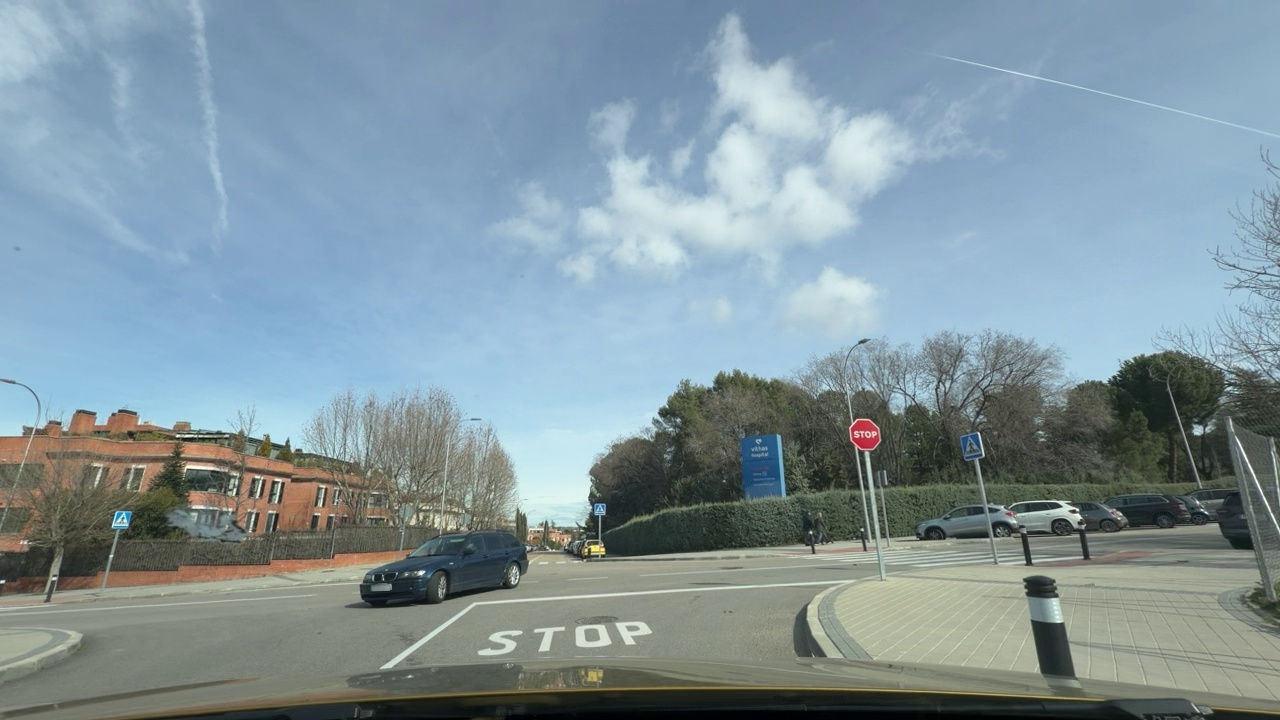
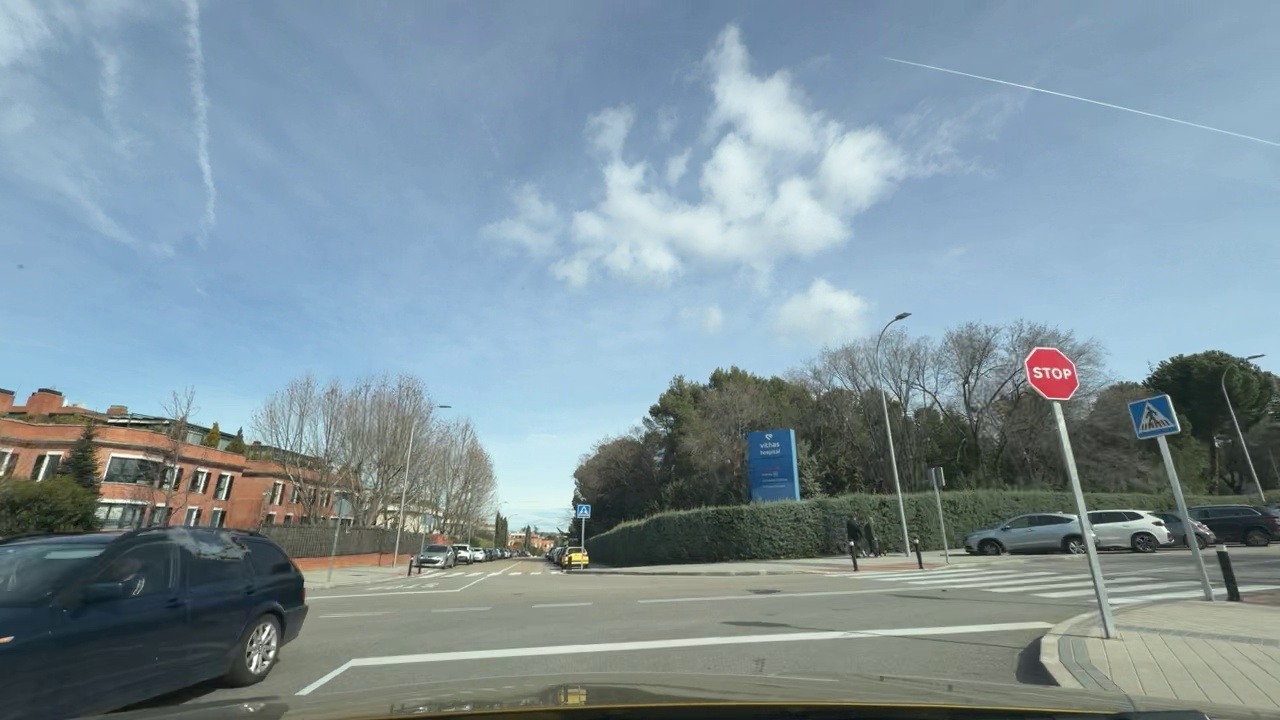
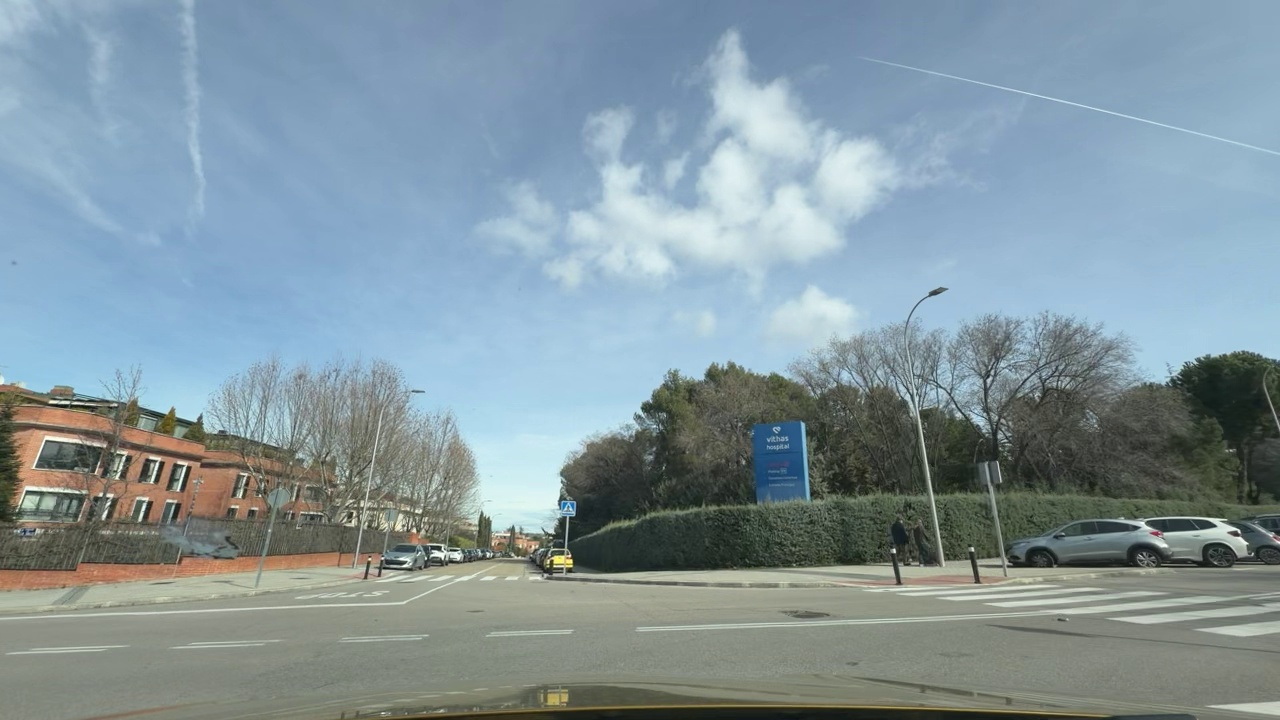
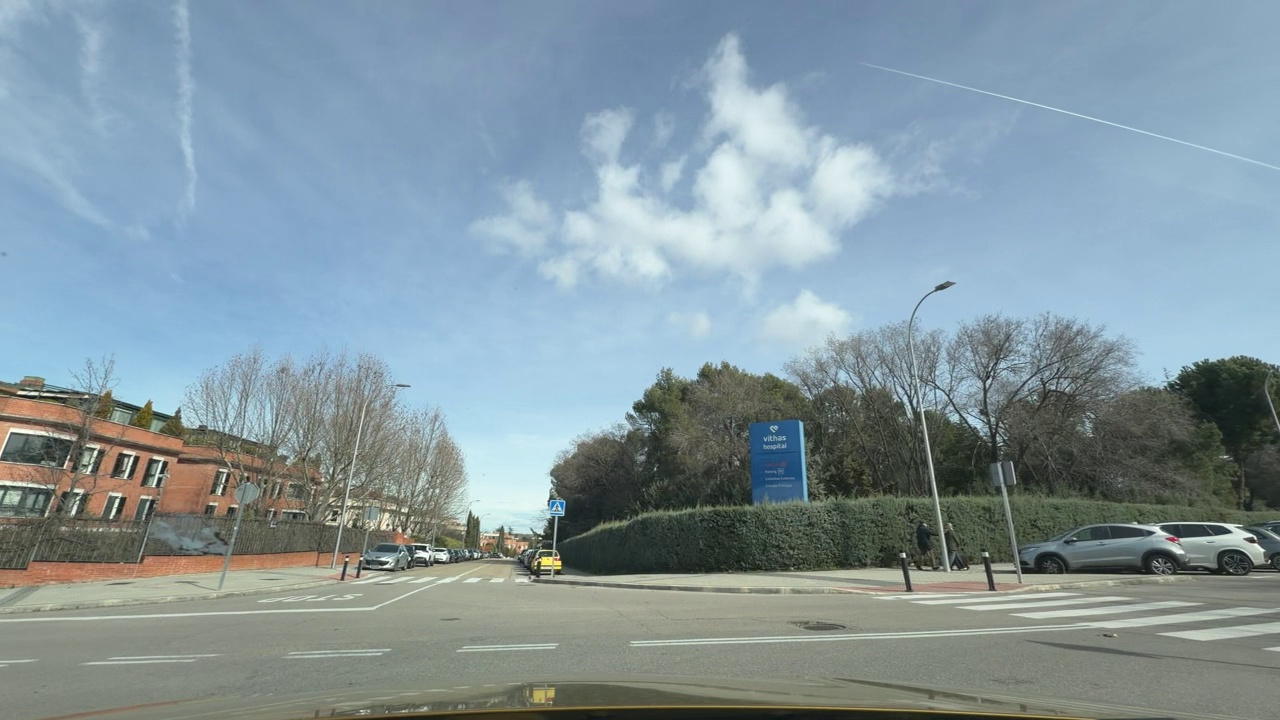
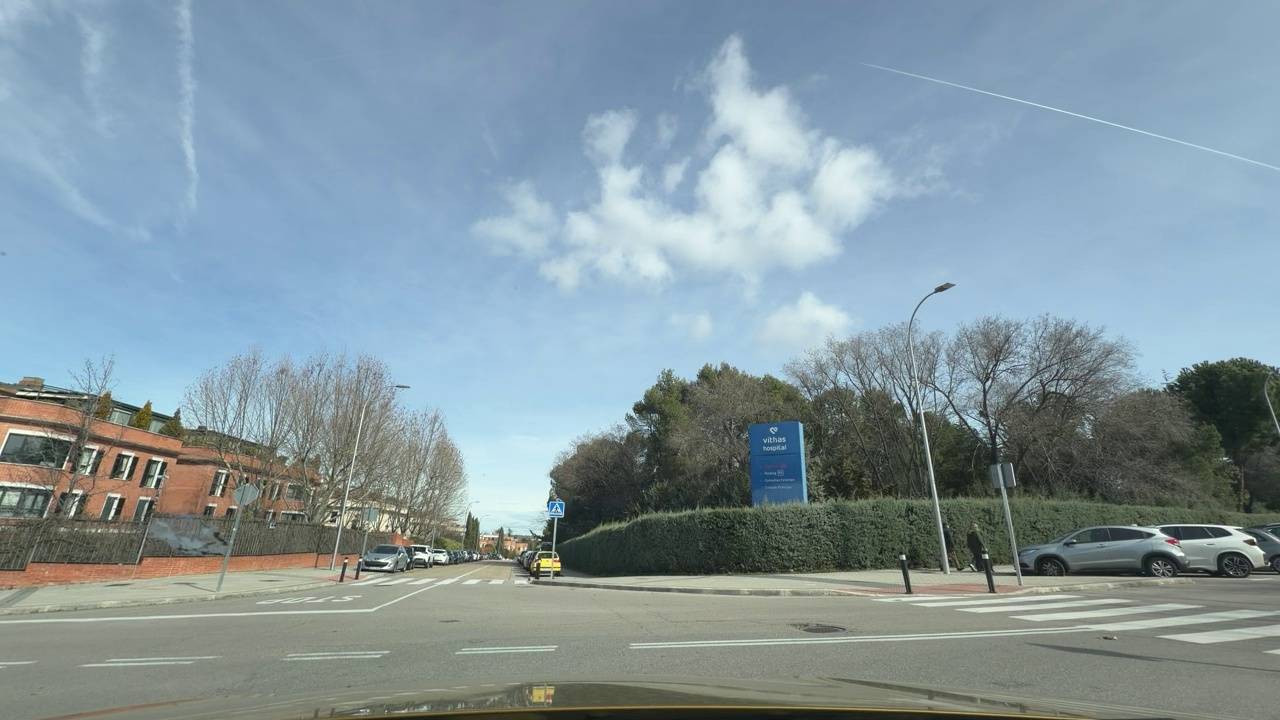
Situation: Crossing object
Question: Is there any discontinuity in the ego lane ahead?
Answer: Yes
Reasoning: The ego lane reaches the end of the lane at an intersection where lanes in both directions cross perpendicularly. The ego lane ends at a stop sign that indicates the beginning of the intersection.

Situation: Crossing object
Question: Is any vehicle or pedestrian crossing the path of the ego vehicle from a different direction?
Answer: Yes
Reasoning: A dark vehicle coming perpendicularly from the right crosses paths with the ego as it stops before the crossroads.

Situation: Crossing object
Question: Is there a vehicle ahead in the ego lane traveling in the same direction as the ego vehicle?
Answer: No
Reasoning: Ego has no car in front of it between the junction and ego itself travelling in its own direction in front of ego.

Situation: Crossing object
Question: Is there any crossing object in the ego lane ahead?
Answer: Yes
Reasoning: A dark vehicle coming perpendicularly from the right crosses paths with the ego as it stops before the crossroads.